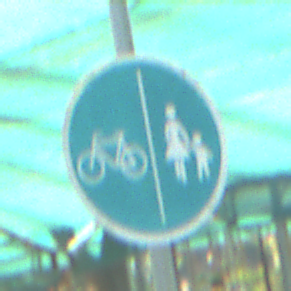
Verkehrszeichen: GetrennterRadUndGehwegRadwegLinks
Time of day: MorningAfternoon
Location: Roofed (Special)
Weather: PartlyCloudy
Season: NotSpecified
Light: Natural